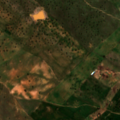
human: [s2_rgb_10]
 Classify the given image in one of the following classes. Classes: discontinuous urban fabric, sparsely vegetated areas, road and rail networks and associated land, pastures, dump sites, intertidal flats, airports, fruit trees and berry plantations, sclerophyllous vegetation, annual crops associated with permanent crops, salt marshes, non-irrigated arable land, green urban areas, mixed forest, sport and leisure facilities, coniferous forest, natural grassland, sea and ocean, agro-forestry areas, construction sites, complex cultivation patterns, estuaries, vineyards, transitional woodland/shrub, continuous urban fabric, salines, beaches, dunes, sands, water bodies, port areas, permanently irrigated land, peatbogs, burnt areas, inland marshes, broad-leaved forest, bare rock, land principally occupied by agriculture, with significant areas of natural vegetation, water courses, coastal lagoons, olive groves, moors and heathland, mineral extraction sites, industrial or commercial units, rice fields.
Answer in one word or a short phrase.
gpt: non-irrigated arable land, complex cultivation patterns, agro-forestry areas